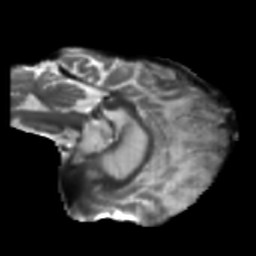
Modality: T2w
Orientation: sagittal
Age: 63
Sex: female
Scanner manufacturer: siemens
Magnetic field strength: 3 T
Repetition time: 5.47 s
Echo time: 0.0854 s